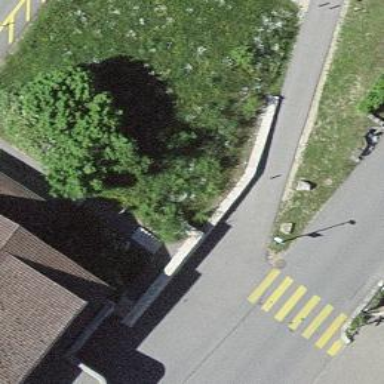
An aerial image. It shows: Set of steps on the road.